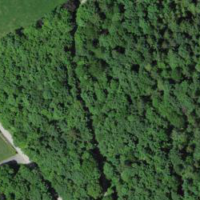
EUNIS habitat code: 41
Species observed at this site:
Euphorbia cyparissias
Poecile palustris
Fagus sylvatica